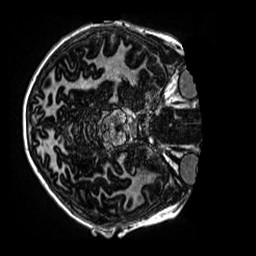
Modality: MP2RAGE
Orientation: axial
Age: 11
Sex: male
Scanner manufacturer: siemens
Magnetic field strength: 3 T
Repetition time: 4 s
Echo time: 0.00299 s